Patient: sex F, age 32
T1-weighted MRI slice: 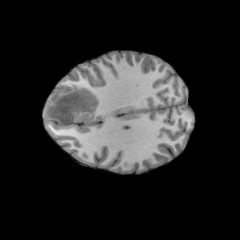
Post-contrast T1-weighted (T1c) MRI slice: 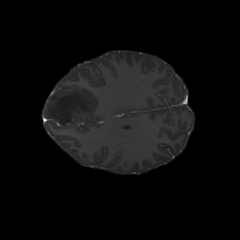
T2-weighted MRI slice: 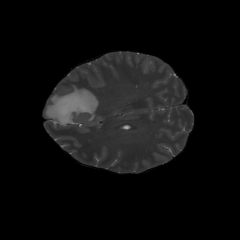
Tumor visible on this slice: yes
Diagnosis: Astrocytoma, IDH-mutant
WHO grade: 3